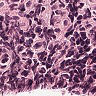
Metastatic tissue present: no